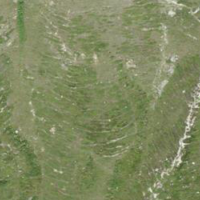
EUNIS habitat code: 26
Species observed at this site:
Phoenicurus ochruros
Anthus trivialis
Oenanthe oenanthe
Pyrrhocorax graculus
Falco tinnunculus
Corvus corax